Question: I'm having a problem with a HTML form and php.
I'm trying to make the default-value of a form-text field to be a pre-defined string. For this I'm using a reference. However, whenever I try to place a string into the form using PHP or references in any kind shape or form, only the first word gets added.
Here is a picture to describe the situation:

Does anyone know why this is happening, and/or a way to work around this issue?
Actual code:
'''
<?php
Echo "<input type="text" name="Address" value="one two three"><br>";
?>
<?php
$str ="one two three";
Echo "<input type="text" name="Address" value=" . $str . "><br>";
?>
<input type="text" name="Address" value=<?php echo "one two three";?>><br>
<input type="text" name="Address" value=<?php $str = "one two three"; echo $str;?>><br>
<input type="text" name="Address" value="one two three"><br>
'''
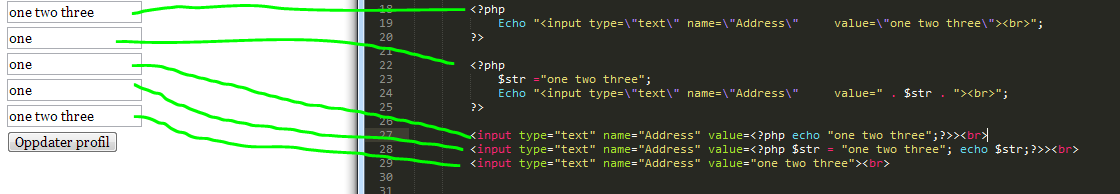
Answer: You don't quote the echoed words.
Basically you do this:
'''
<input type="text" value=one two three />
'''
But you need to do that:
'''
<input type="text" value="one two three" />
'''
Just add "" around the PHP.
BTW: You need to escape these if you don't want to get XSSed. These attacks are quite scary. Read about it here: <URL>